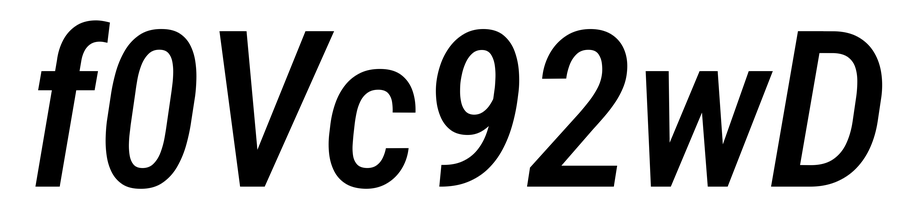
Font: Roboto-Italic_Condensed_Medium_Italic